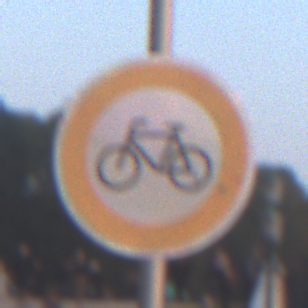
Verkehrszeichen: VerbotRadverkehr
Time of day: SunriseSunset
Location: Outdoor (Urban)
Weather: Clear
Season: NotSpecified
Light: Natural